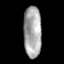
Tissue: skin
Cell type: Epithelial cells
Senescence score: 0.9196
Nuclear area (px): 896
Mean DAPI intensity: 166.9375